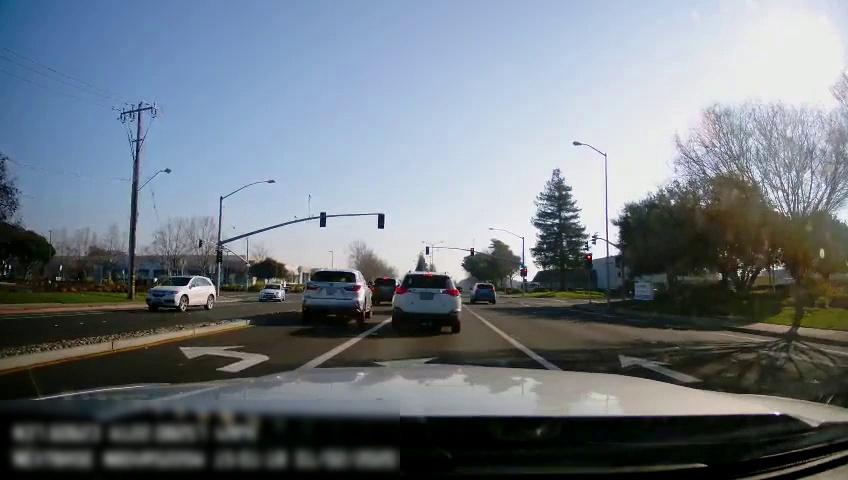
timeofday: Day
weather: Sunny
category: Drivable Space
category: Drivable Space
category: Vehicles | SUV
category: Vehicles | SUV
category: Vehicles | SUV
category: Vehicles | SUV
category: Vehicles | Car
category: Vehicles | SUV
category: Lanes | Current Lane
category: Lanes | Alternate Lane
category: Lanes | Current Lane
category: Lanes | Alternate Lane